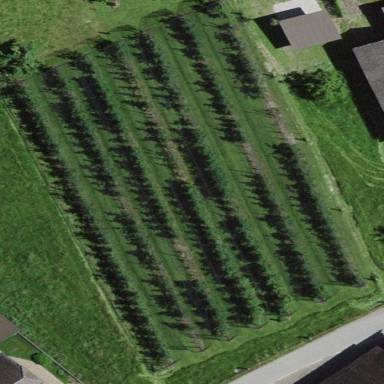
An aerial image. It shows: Orchard.